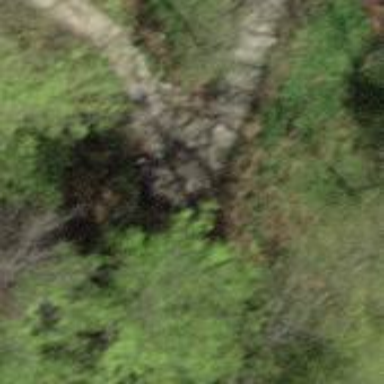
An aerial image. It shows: Gravel path with steps.